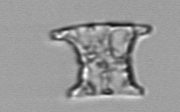
Label: Eucampia